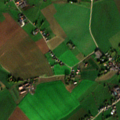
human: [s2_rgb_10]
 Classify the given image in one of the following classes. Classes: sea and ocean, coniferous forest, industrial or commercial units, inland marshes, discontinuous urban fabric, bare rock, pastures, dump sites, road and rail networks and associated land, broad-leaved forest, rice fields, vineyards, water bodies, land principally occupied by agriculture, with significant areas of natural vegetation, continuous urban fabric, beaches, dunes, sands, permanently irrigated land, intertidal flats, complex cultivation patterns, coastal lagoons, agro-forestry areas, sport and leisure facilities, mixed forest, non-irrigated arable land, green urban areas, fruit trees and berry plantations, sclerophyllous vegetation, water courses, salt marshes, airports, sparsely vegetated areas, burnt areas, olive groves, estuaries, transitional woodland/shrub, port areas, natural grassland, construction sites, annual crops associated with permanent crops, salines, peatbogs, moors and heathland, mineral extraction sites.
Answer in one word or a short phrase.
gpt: discontinuous urban fabric, non-irrigated arable land, pastures, complex cultivation patterns